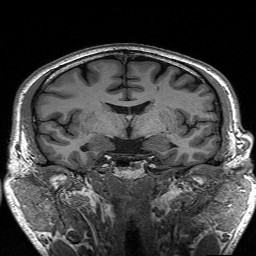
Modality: T1w
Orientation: sagittal
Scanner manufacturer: siemens
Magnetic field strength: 3 T